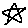
Label: star